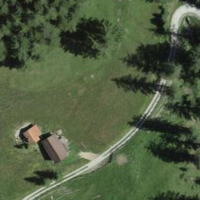
EUNIS habitat code: 45
Species observed at this site:
Dryas octopetala